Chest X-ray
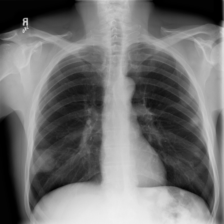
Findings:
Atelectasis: negative
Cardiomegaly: negative
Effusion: negative
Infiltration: negative
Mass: negative
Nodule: negative
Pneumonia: negative
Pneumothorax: negative
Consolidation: negative
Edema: negative
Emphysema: negative
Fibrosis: negative
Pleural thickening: negative
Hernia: negative